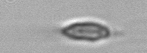
Label: Chrysochromulina